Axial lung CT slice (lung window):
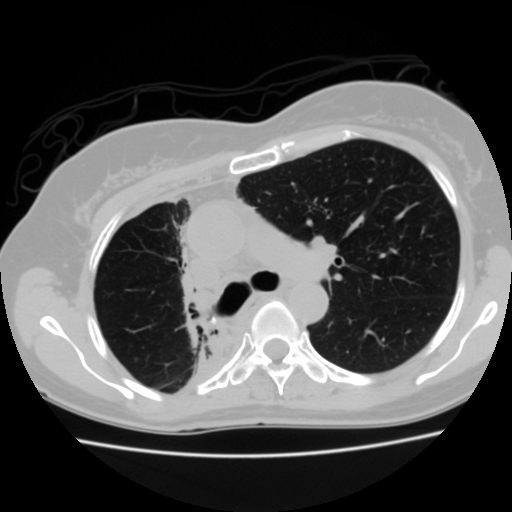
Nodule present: no